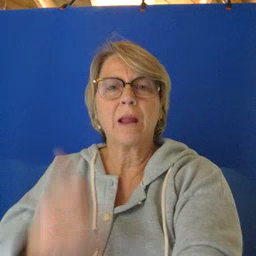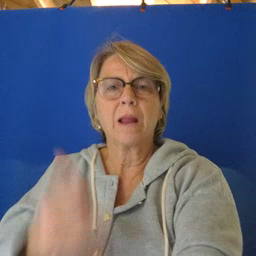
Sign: pencil